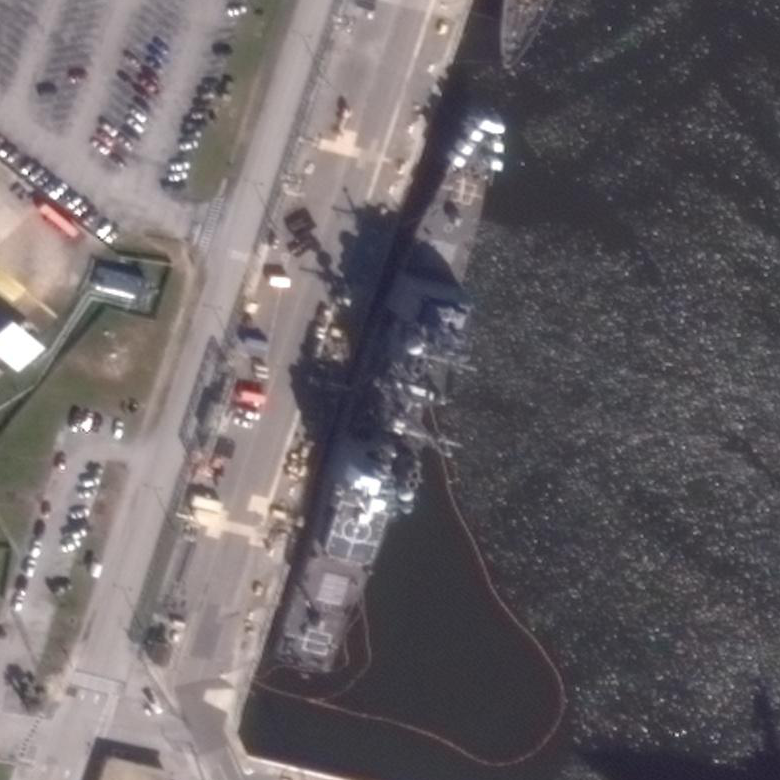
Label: cruiser